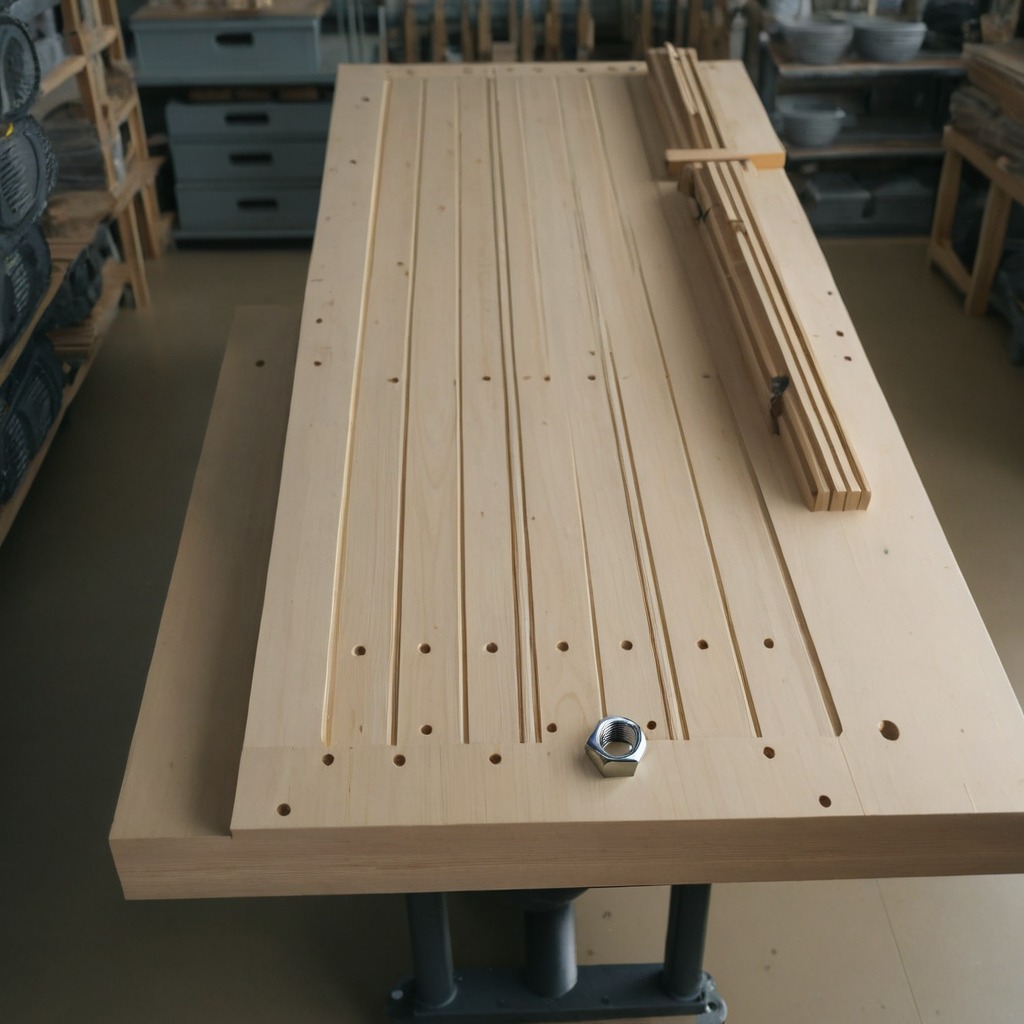
A metal nut is lying on the workbench inside a coastal fishing gear workshop.